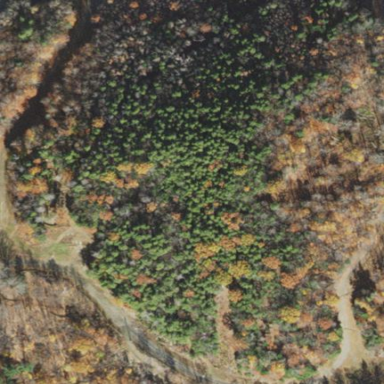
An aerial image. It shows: Coniferous forest area.